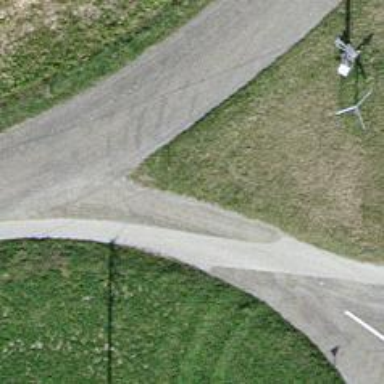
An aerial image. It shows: Tertiary road with asphalt surface and no sidewalks.